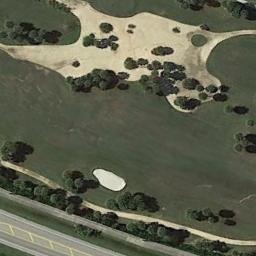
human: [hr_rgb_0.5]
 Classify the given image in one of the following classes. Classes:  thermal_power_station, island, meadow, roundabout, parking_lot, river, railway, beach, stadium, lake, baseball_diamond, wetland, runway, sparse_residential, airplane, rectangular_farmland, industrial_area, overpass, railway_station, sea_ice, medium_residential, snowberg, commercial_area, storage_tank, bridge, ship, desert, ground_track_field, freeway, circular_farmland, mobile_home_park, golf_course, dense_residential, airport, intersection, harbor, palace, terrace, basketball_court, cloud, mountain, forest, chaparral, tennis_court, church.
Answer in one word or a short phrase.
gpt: golf_course